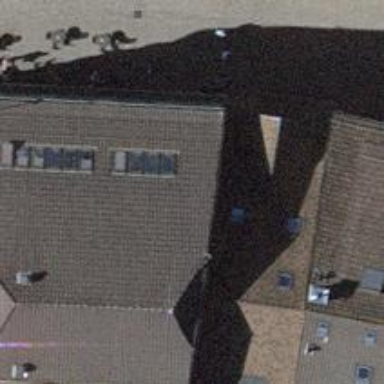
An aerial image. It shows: Beauty shop.